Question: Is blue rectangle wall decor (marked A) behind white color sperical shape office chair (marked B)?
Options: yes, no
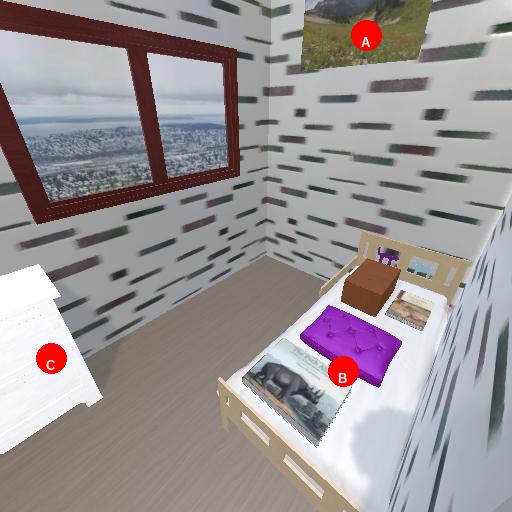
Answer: yes